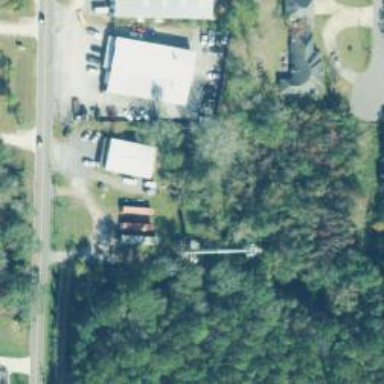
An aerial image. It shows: Communication mast tower.